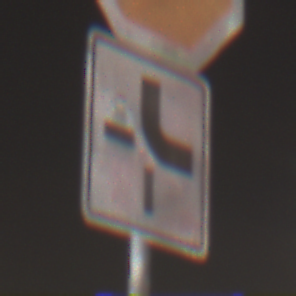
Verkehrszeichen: VerlaufVorfahrtsstrasse4
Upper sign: Stop
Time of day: Night
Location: Outdoor (Urban)
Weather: PartlyCloudy
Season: NotSpecified
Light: Artificial